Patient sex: F
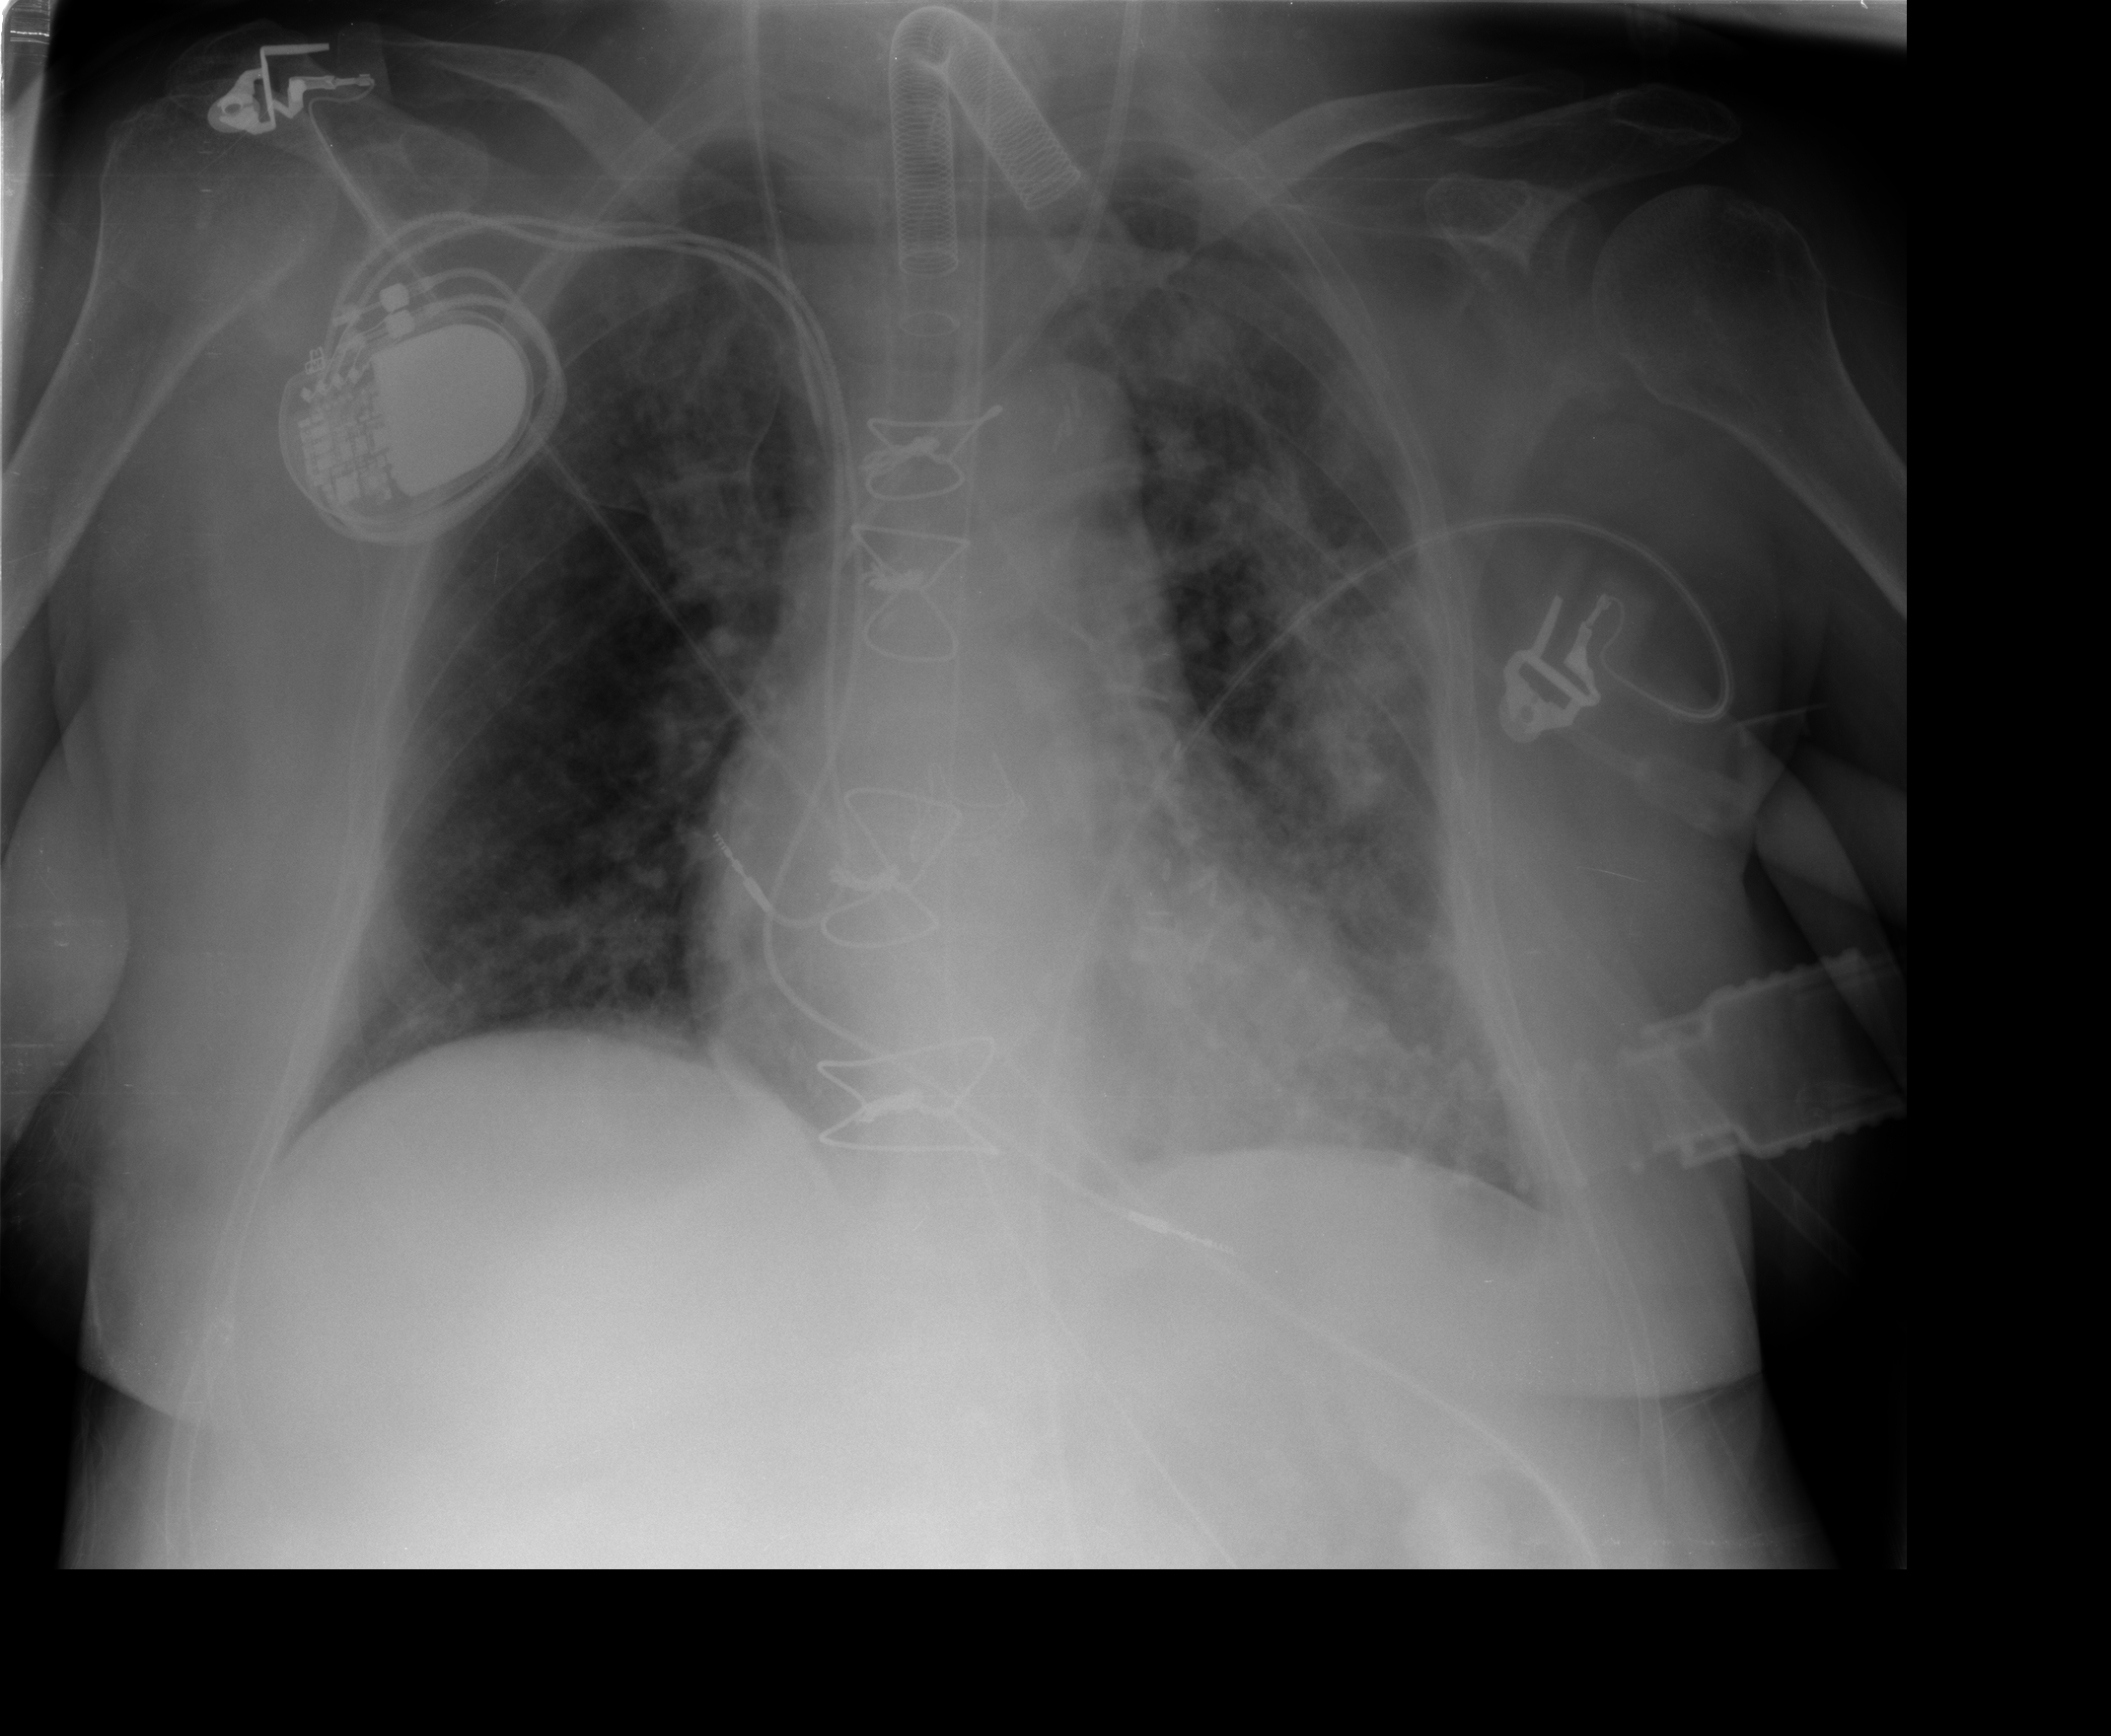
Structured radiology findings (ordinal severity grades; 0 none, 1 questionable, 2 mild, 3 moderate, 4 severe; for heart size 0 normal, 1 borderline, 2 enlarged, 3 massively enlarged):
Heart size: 1
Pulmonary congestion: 0
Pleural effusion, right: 0
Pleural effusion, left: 0
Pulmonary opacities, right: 0
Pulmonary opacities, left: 2
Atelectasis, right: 1
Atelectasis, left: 1